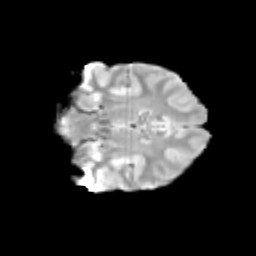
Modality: T2w
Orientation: coronal
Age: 13
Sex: female
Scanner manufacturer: siemens
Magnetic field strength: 3 T
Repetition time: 3.8 s
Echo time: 0.07 s